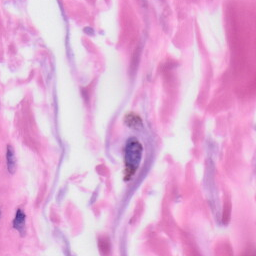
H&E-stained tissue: Skin